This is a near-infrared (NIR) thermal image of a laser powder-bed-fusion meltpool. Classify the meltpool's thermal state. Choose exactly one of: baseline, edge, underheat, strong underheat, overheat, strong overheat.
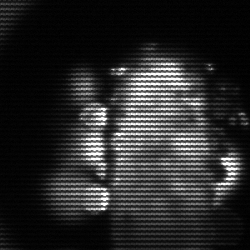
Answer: strong underheat